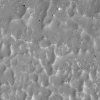
Atmospheric dust classification: not_dusty